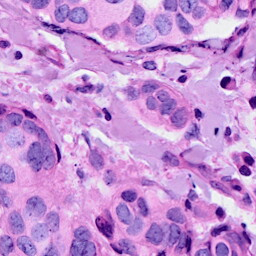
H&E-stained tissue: Breast